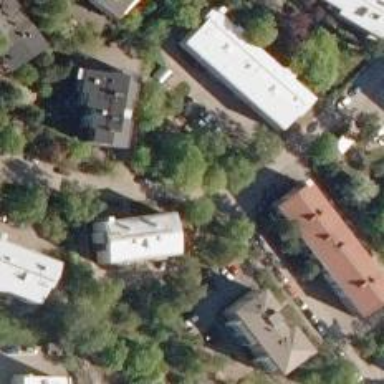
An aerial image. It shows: Residential road with sidewalk on the left.